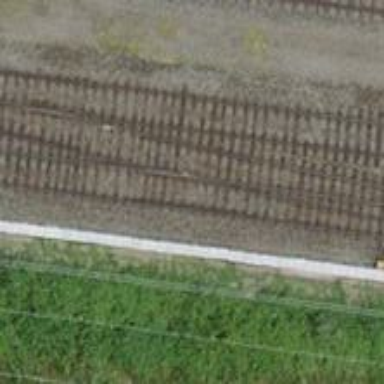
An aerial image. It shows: Single-track electrified railway siding with contact line for service.